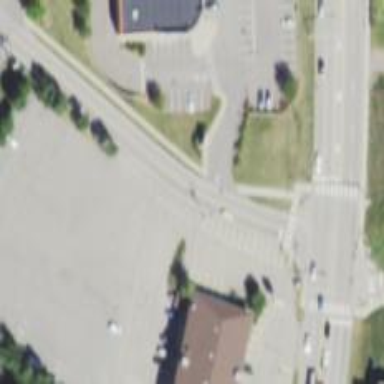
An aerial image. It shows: Tertiary road with asphalt surface and sidewalk on the left.